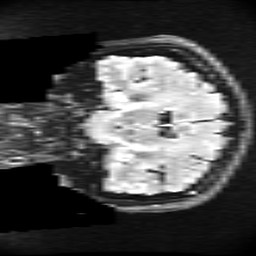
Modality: FLAIR
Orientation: coronal
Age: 35
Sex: female
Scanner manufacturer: ge
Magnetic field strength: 3 T
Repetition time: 11 s
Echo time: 0.1497 s